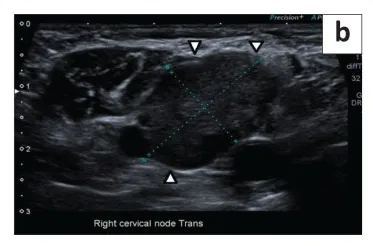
Transverse ultrasound images demonstrated loss of the fatty hila (solid white arrow), lobulated contours (solid white arrow heads) and increased short axis diameter of 1.69 cm.
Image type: radiology (ultrasound)